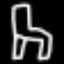
Label: chair